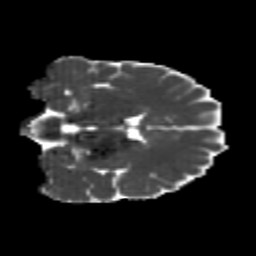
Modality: MD
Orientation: coronal
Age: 22
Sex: male
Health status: healthy
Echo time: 0.074 s